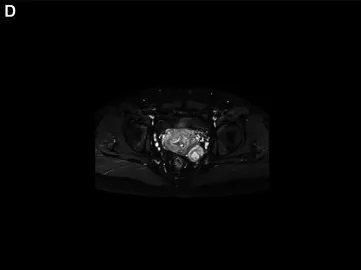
(A-D) Magnetic resonance imaging. The left posterior cervical tubercle is seen on a T1-weighted image (T1WI) with a slightly low signal, T2-weighted fat suppression (T2-FS) image with high and low mixed signals, and on diffusion-weighted imaging (DWI) with partially limited diffusion, showing enhancement after noticeable inhomogeneous enhancement, and visible snake vascular signs.
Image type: radiology (mri)